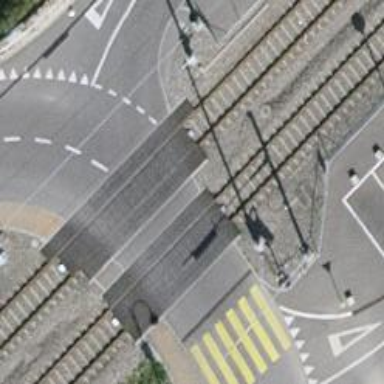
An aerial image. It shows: Level crossing with double half barrier.